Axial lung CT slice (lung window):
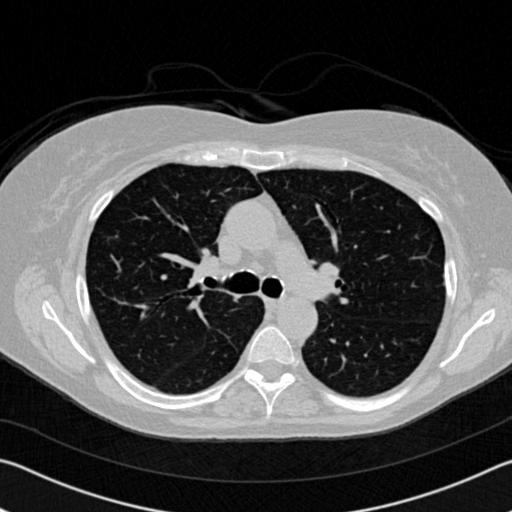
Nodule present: no